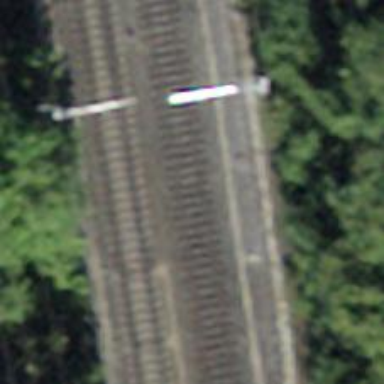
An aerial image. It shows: Railway track with contact lines for electrification.